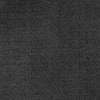
Atmospheric dust classification: dusty